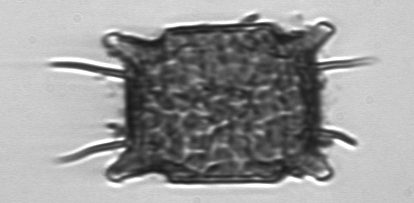
Label: Odontella